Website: bh-photo
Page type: customer-info-address
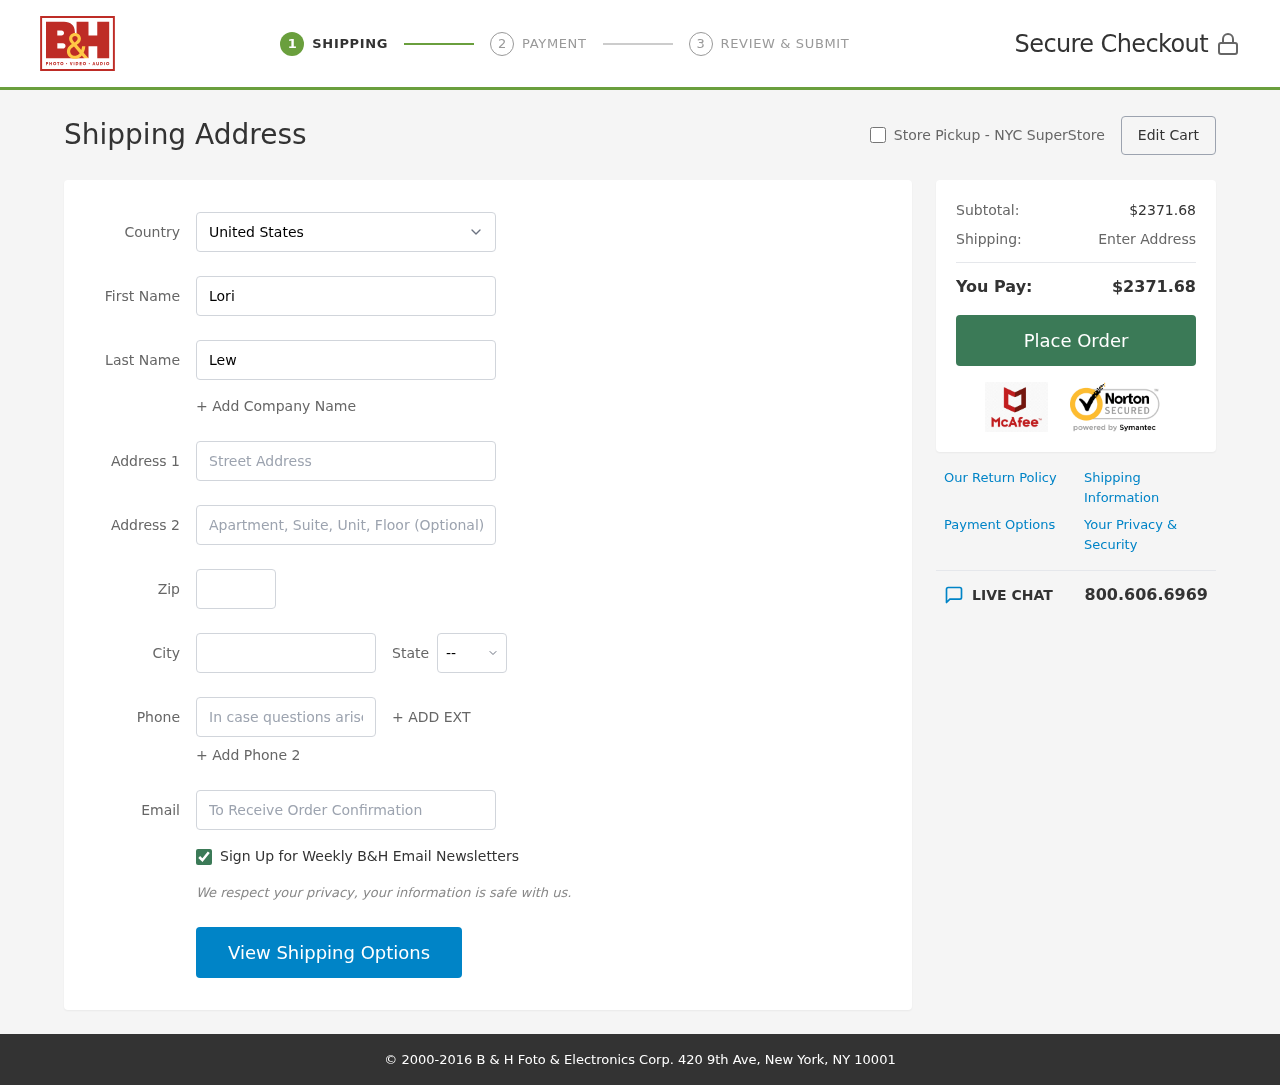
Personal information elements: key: PII_CITY
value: Fernandezberg
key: PII_COUNTRY
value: United States
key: PII_EMAIL
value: lori.lewis@yahoo.com
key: PII_FIRSTNAME
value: Lori
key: PII_LASTNAME
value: Lewis
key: PII_PHONE
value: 6286499133
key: PII_POSTCODE
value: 67933
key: PII_STATE_ABBR
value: KY
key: PII_STREET
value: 89274 Le Estate
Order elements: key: ORDER_SUBTOTAL
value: $2371.68
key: ORDER_TOTAL
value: $2371.68